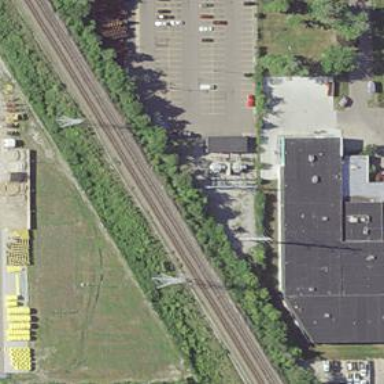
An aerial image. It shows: Distribution substation surrounded by fence.